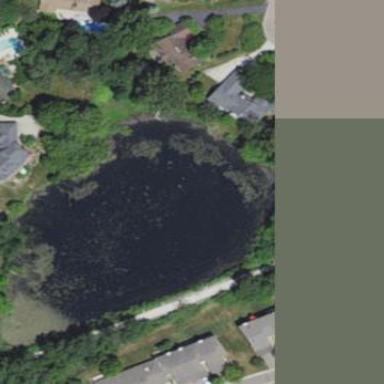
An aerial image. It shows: Serene pond surrounded by nature.